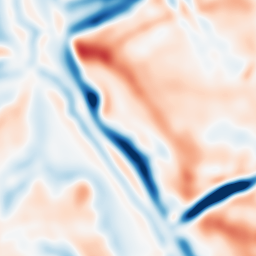
Category: multiscale
Decomposition family: dog
Decomposition parameters: sigma_low: 5
sigma_high: 5
Upsampling method: quartic
Upsampling parameters: scale: 2
Upsampling scale: 2